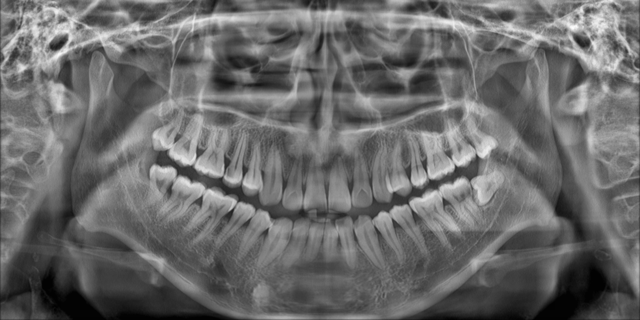
adult